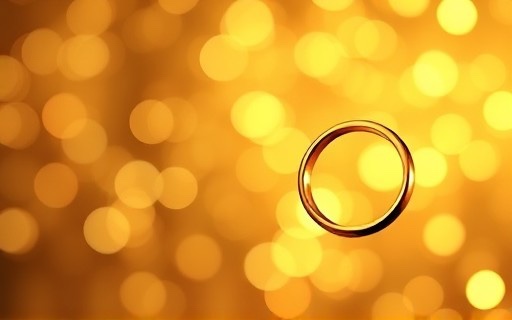
Category: Anniversary